Question: I am very new to machine learning so I am open to suggestions as well. I read something called minimax risk today and I was wondering if this is possible in my case.
I have two datasets and am interested in finding a line (or a boundary to be more precise) such that the area under the left curve to the right of the vertical line is equal to the area under the right curve to the left of the vertical line. Is there a way this can be done in i.e., find out the exact location to draw the vertical line?
I put up some sample data here that can be used to plot the following graph: <URL>

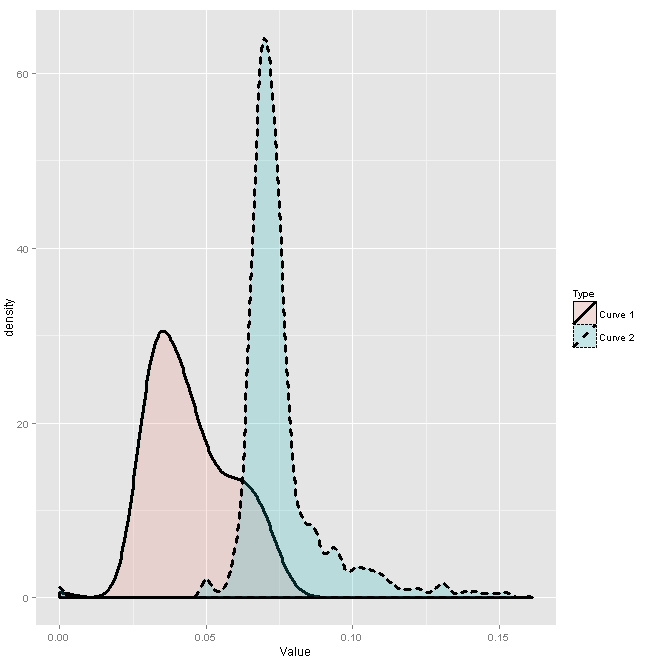
Answer: Suppose you are using the 'density' function to get the estimated kernel density for each response, then follow this <URL>', which can be solved by regular root find function:
'''
x1 <- subset(data, Type == 'Curve 1')$Value
x2 <- subset(data, Type == 'Curve 2')$Value
pdf1 <- density(x1)
f1 <- approxfun(pdf1$x, pdf1$y, yleft = 0, yright = 0)
cdf1 <- function(z){
integrate(f1, -Inf, z)$value
}
pdf2 <- density(x2)
f2 <- approxfun(pdf2$x, pdf2$y, yleft = 0, yright = 0)
cdf2 <- function(z){
integrate(f2, -Inf, z)$value
}
Target <- function(t){
1 - cdf1(t) - cdf2(t)
}
uniroot(Target, range(c(x1, x2)))$root
R > uniroot(Target, range(c(x1, x2)))$root
[1] 0.<PHONE>
'''